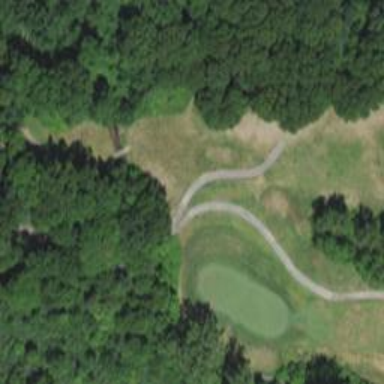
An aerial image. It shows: Path bridge on golf course.